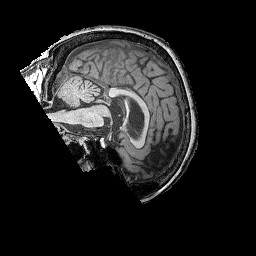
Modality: T1w
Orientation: sagittal
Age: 76
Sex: female
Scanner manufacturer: siemens
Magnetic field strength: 3 T
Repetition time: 2.25 s
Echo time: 0.00415 s